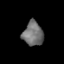
Tissue: lung
Cell type: T cells
Senescence score: 0.2418
Nuclear area (px): 475
Mean DAPI intensity: 113.023